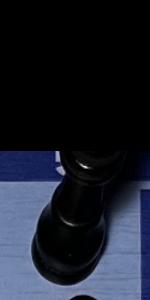
Label: King_Black